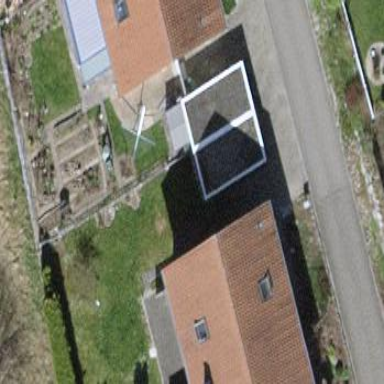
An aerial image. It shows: Semidetached house.